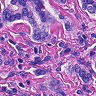
Metastatic tissue present: yes